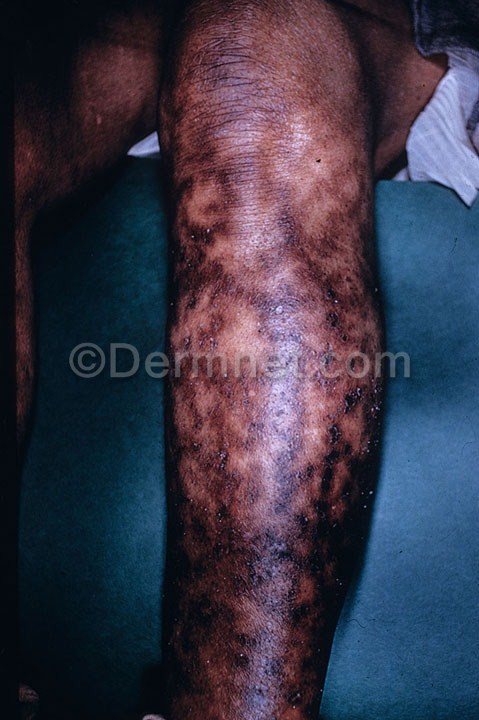
Disease: Light Diseases and Disorders of Pigmentation